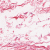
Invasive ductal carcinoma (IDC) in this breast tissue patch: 0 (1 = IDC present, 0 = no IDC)